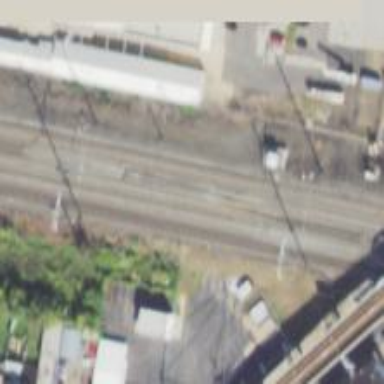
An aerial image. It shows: Railway with electrified contact lines.